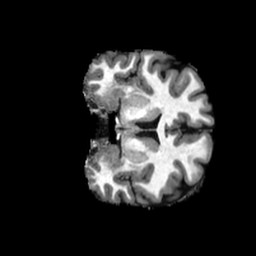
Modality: T1w
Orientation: coronal
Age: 34
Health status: healthy
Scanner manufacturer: philips
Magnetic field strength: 3 T
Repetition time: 0.00784 s
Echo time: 0.003596 s